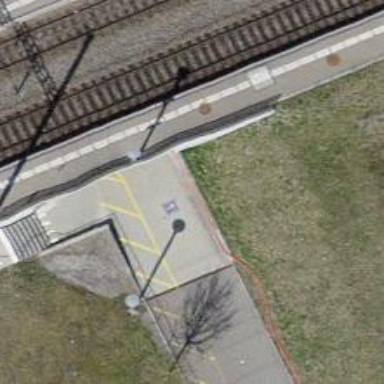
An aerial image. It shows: Bollard.